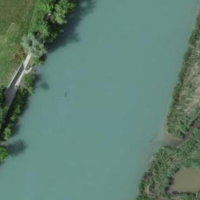
EUNIS habitat code: 15
Species observed at this site:
Phylloscopus collybita
Corvus corone
Podiceps cristatus
Gallinula chloropus
Fulica atra
Anas crecca
Anas platyrhynchos
Alcedo atthis
Hirundo rustica
Sitta europaea
Fringilla coelebs
Gallinago gallinago
Turdus merula